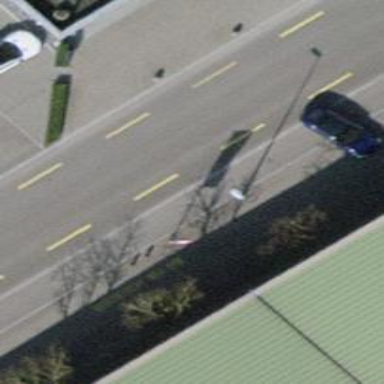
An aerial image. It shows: Flagpole which is man-made.